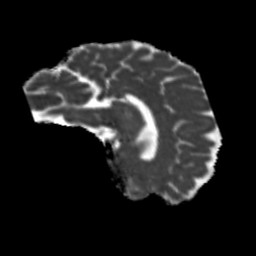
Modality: MD
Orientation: sagittal
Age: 50
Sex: female
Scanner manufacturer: siemens
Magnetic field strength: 3 T
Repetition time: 5.25 s
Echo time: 0.08 s